Question: This is possibly a naive question. I am in the process of investigating a probable memory leak in my application. I've been monitoring the tomcat process via jvisualvm. At one point I opted to do a heap dump.
I was surprised to see my thread count, and memory consumption drop considerably after the heap dump was generated. Reference the following screen shots.

Why did my thread count and memory drop just because of a heap dump?
[EDIT] In response to the answers about it doing a full garbage collection in response to the heap dump, my followup question would be, shouldn't garbage collection be happening all the time? I see no prior dramatic drops, just the regular ones that occur when GC happens normally. What is different with this GC cycle than what happens normally?
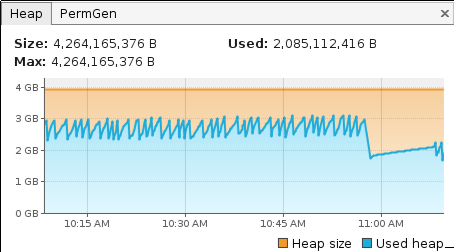
Answer: Before the dump, your program was in a steady state consisting of:
1. allocating short-lived objects;
2. a minor GC occurring, clearing them all out.
At the same time, there were quite a lot of unreachable objects hanging around, which belonged to the tenured generation.
Then you made the thread dump. This operation by itself consumes a lot of memory, and as a result a collection happened. This wiped out your tenured objects.
Now, these objects may have had finalizers run, or they may have been related to some soft references, and in response to their collection/finalization, a number of threads ended.
This then caused your heap allocation slope (bytes allocated per second) to become dramatically flatter.